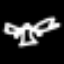
Label: angel